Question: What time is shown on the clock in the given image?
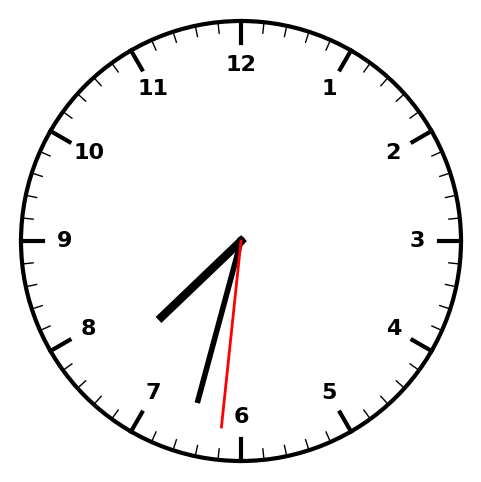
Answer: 07:32:31